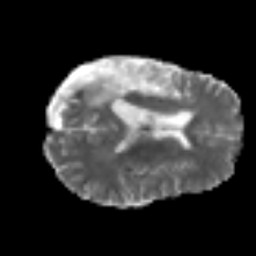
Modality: MD
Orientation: axial
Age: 43
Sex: male
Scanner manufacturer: siemens
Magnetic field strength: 3 T
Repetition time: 6.1 s
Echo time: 0.101 s